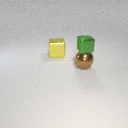
large yellow metal cube to the left of large brown metal sphere